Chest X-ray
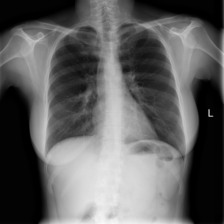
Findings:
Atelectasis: negative
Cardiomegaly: negative
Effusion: negative
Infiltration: negative
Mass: negative
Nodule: negative
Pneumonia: negative
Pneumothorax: negative
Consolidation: negative
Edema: negative
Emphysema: negative
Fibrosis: negative
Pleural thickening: negative
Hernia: negative